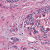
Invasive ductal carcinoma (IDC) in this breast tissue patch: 1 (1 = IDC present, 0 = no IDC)